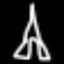
Label: The Eiffel Tower